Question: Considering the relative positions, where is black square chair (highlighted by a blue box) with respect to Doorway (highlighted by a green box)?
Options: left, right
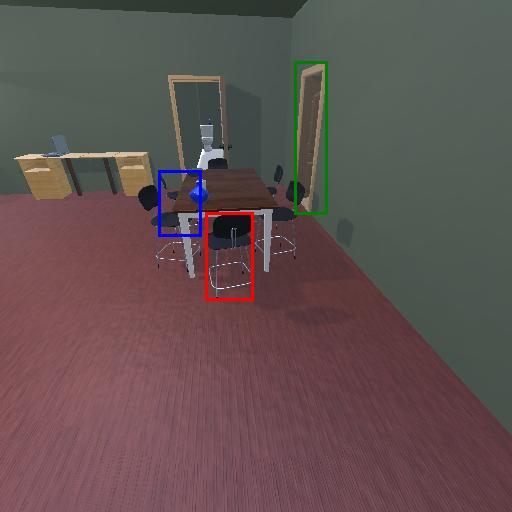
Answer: left